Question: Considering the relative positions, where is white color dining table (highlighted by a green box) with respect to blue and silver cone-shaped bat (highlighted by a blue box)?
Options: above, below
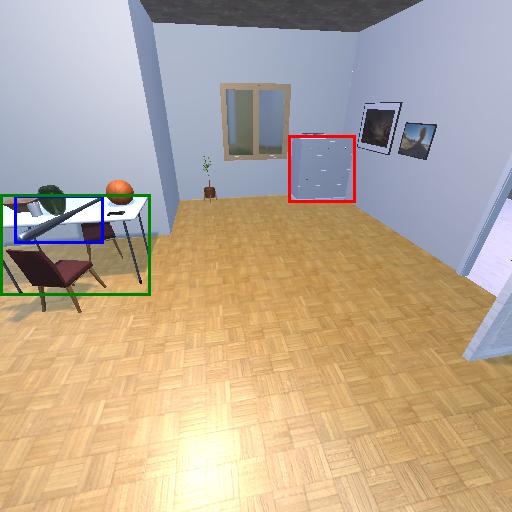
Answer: above